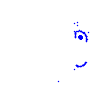
Particle: pion